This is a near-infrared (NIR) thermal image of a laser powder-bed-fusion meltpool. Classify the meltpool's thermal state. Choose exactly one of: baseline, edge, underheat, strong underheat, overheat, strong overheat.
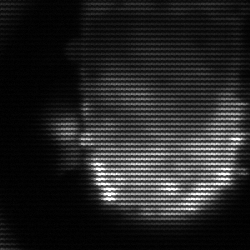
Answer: baseline